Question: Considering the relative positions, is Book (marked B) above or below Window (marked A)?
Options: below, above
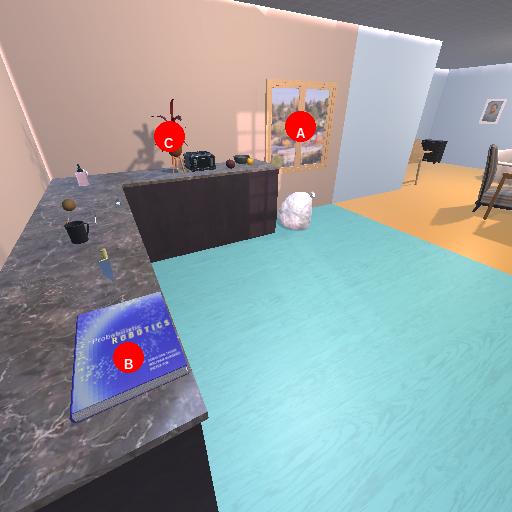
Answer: below